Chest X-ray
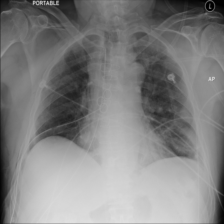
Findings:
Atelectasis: negative
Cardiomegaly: negative
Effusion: negative
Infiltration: negative
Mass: negative
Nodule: negative
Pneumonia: negative
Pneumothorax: negative
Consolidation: negative
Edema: negative
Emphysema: negative
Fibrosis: negative
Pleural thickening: negative
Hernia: negative